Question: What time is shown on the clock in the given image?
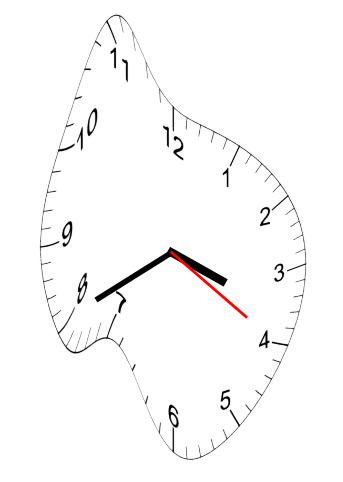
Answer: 03:40:20